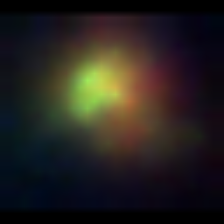
Taxon: NanoPlankton
Group: Other